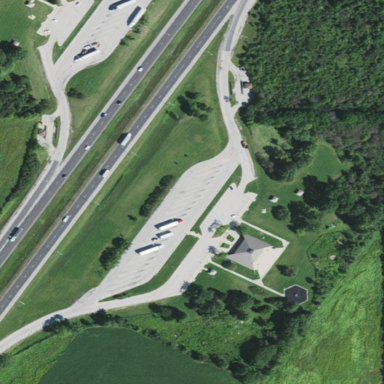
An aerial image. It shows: Rest area on the road.